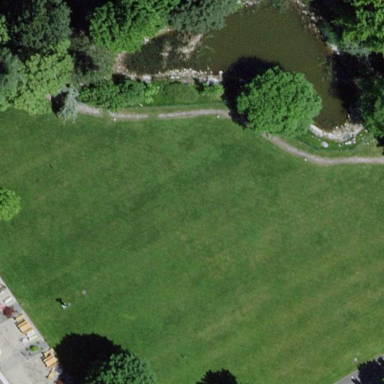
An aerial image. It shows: Lovely park for leisure and relaxation.